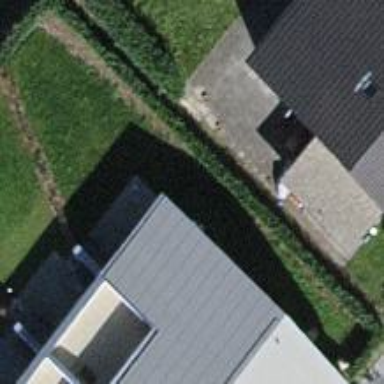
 designed for leisure activities on land."